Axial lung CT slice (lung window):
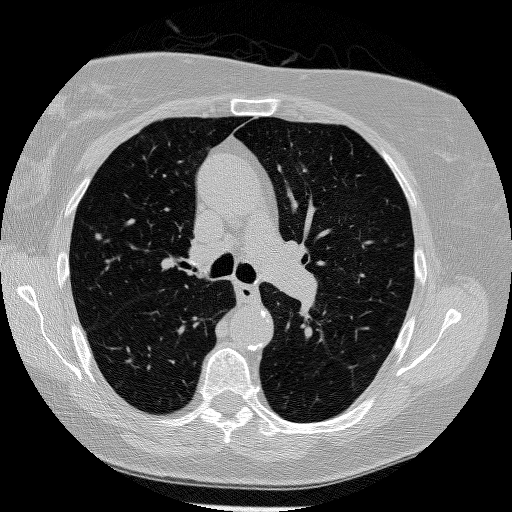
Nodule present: yes
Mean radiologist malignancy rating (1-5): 3